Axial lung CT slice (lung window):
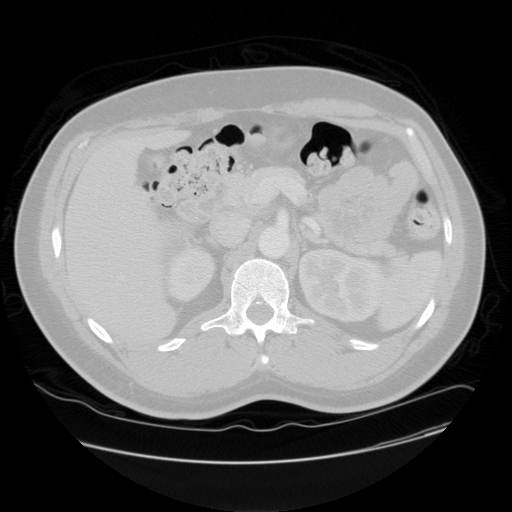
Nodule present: no